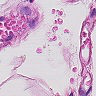
Metastatic tissue present: no